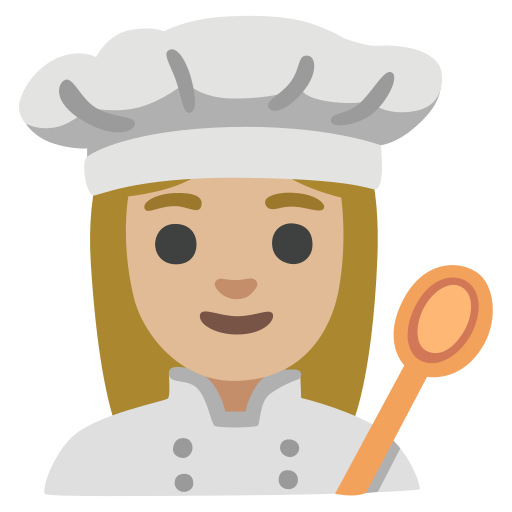
Emoji: 👩🏼‍🍳